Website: bh-photo
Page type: billing-address
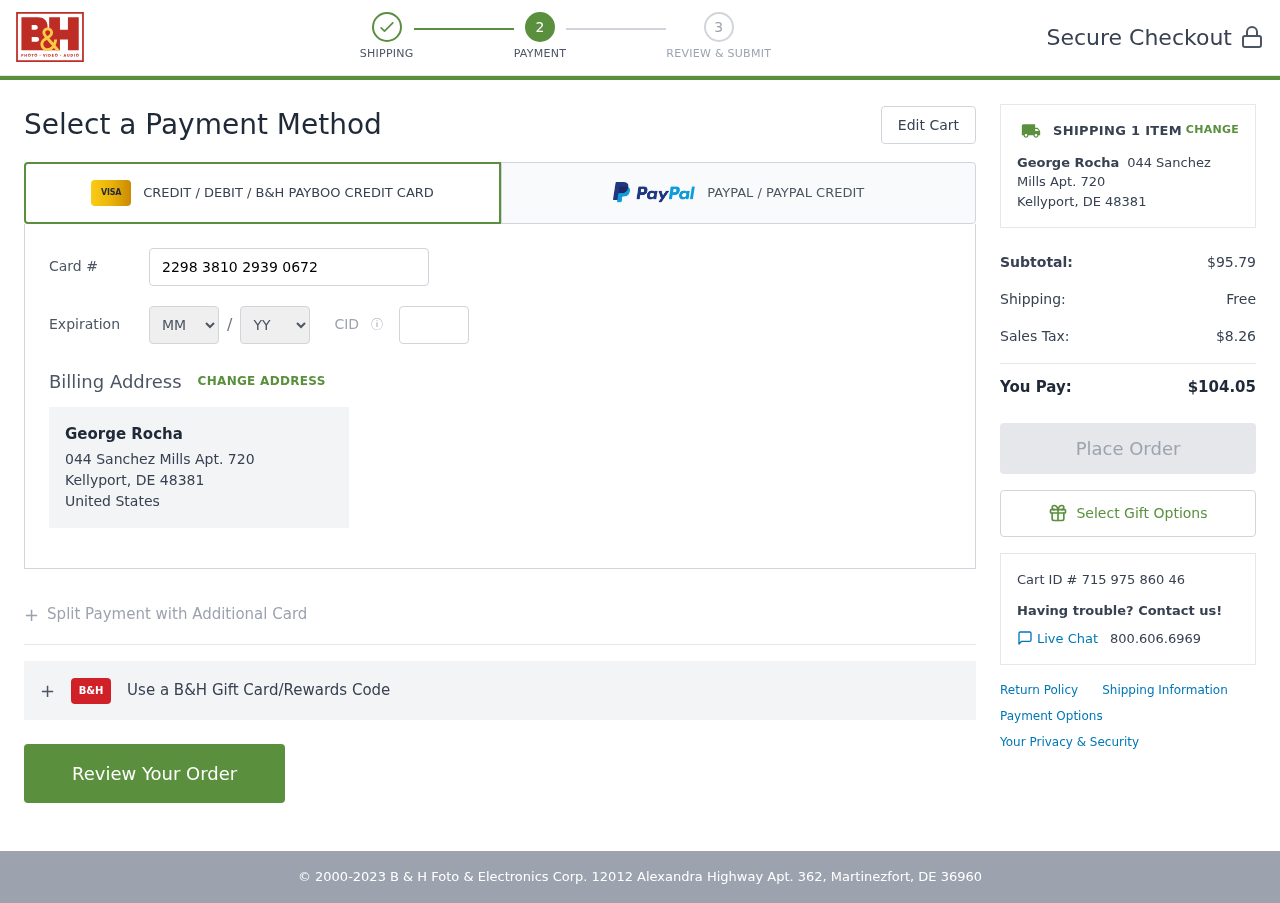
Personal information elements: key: PII_CARD_CVV
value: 943
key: PII_CARD_EXPIRY_MONTH
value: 12
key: PII_CARD_EXPIRY_YEAR
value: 26
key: PII_CARD_NUMBER
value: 2298 3810 2939 0672
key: PII_CITY_STATE_ZIP
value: Kellyport, DE 48381
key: PII_COUNTRY
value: United States
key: PII_FULLNAME
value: George Rocha
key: PII_STREET
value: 044 Sanchez Mills Apt. 720
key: PII_FULLNAME2
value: George Rocha
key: PII_STREET2
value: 044 Sanchez Mills Apt. 720
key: PII_CITY_STATE_ZIP2
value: Kellyport, DE 48381
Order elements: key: ORDER_NUM_ITEMS
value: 1
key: ORDER_SUBTOTAL
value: $95.79
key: ORDER_SHIPPING_COST
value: Free
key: ORDER_TAX
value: $8.26
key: ORDER_TOTAL
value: $104.05
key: ORDER_ID
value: Cart ID # 715 975 860 46